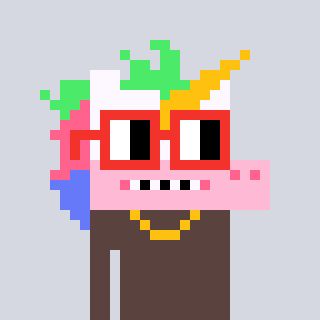
a pixel art character with square red glasses, a unicorn-shaped head and a darkbrown-colored body on a cool background